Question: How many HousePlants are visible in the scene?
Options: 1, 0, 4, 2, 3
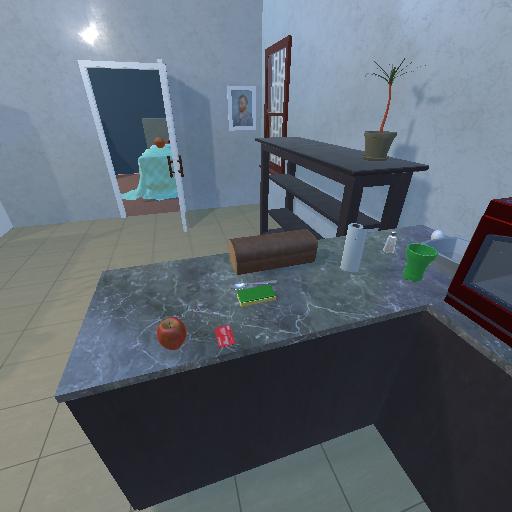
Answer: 1